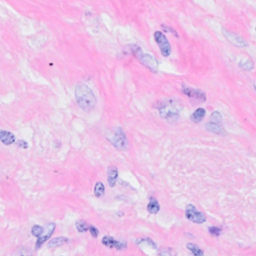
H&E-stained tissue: Breast